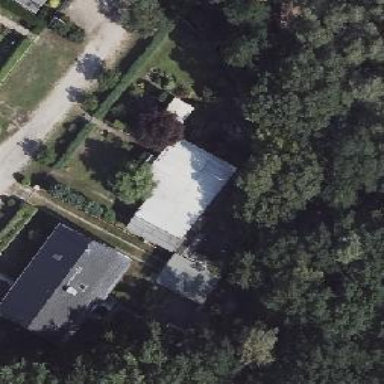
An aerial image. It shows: House with flat roof.